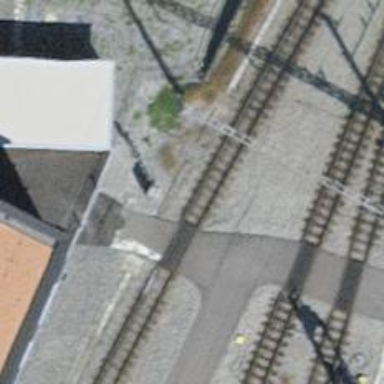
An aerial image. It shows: Level crossing along the railway.